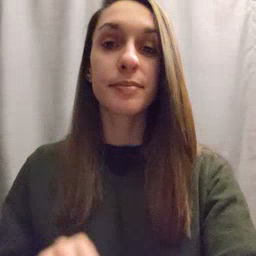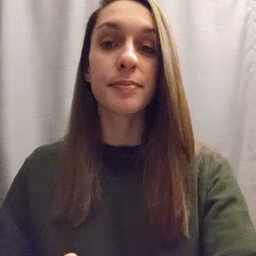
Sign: goose